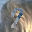
Label: 7